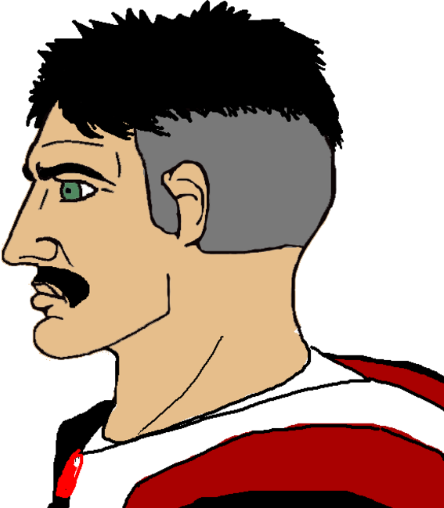
Label: 4_Yes_Chad